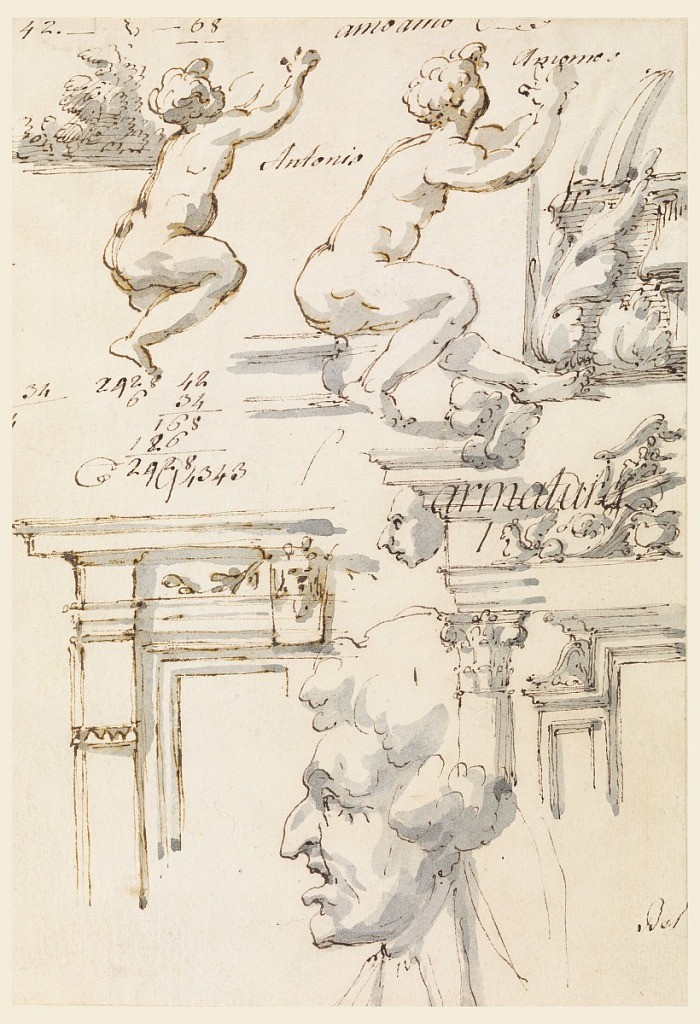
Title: Architectural Details and Figure Studies
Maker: Filippo Marchionni, Italian, 1732–1805
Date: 1750–75
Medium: Pen and black, sepia ink, brush and gray watercolor on cream laid paper
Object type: Drawing
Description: Designs for entablatures with studies of figures; along with notations.